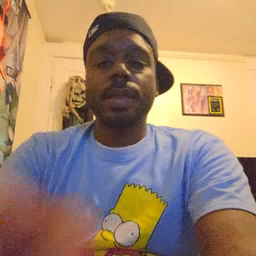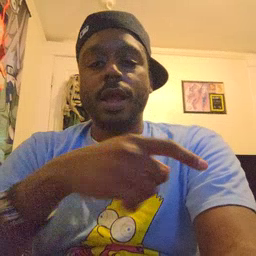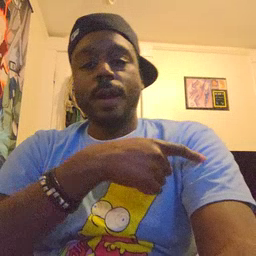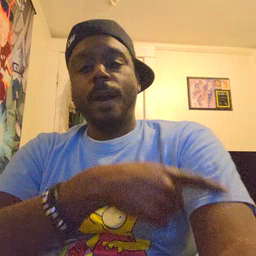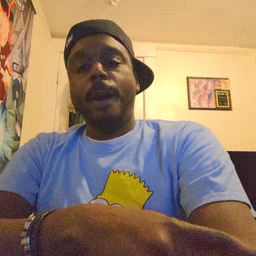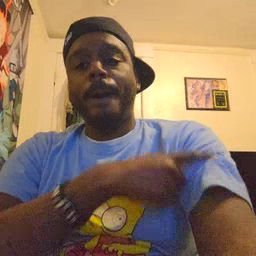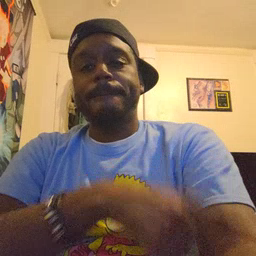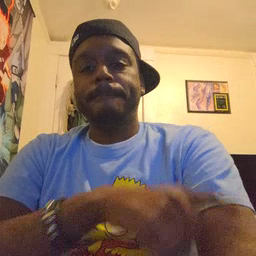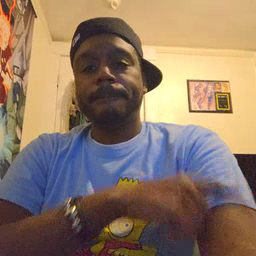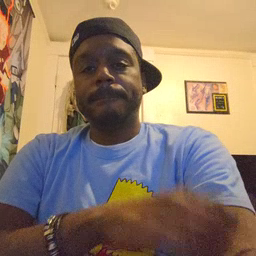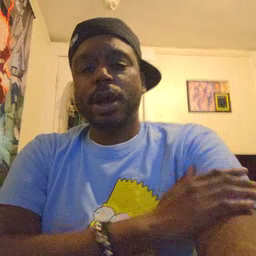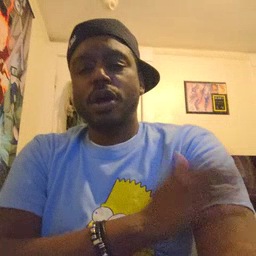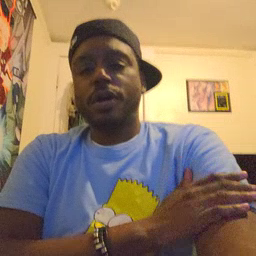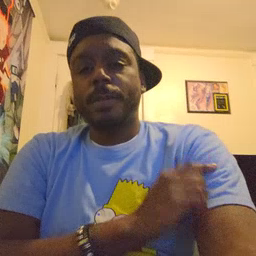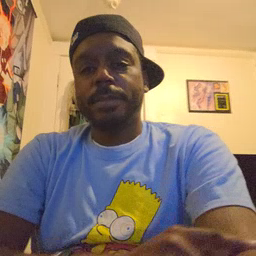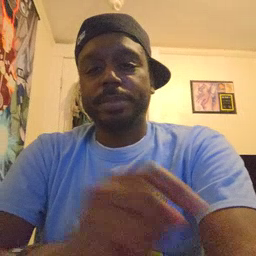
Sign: arm